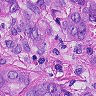
Metastatic tissue present: yes